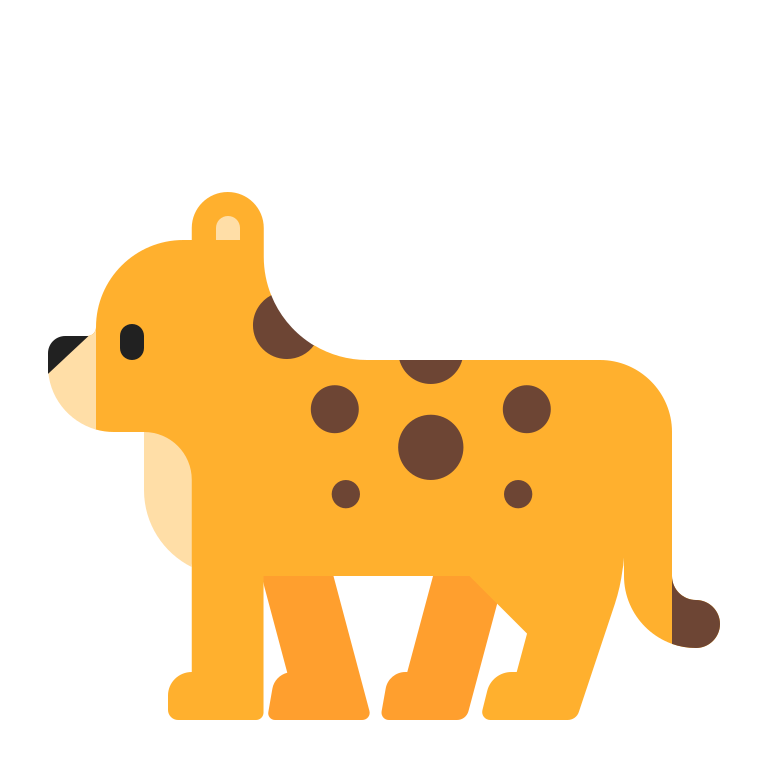
leopard flat